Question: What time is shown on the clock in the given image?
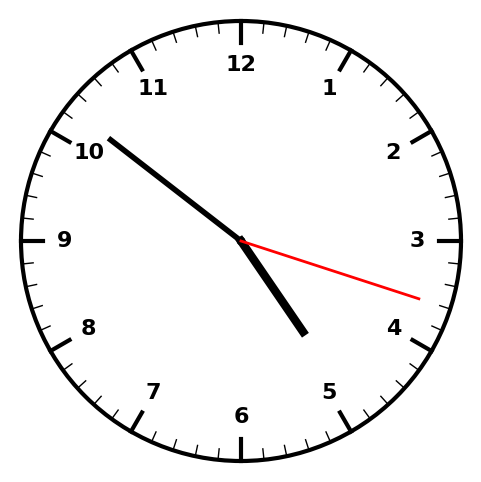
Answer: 04:51:18